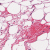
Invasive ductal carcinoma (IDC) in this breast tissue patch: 0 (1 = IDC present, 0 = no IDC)